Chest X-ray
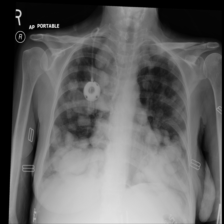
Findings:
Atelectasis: negative
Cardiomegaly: negative
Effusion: negative
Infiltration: negative
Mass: positive
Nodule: negative
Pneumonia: negative
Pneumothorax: negative
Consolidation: negative
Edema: negative
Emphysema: negative
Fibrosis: negative
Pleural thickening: negative
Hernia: negative